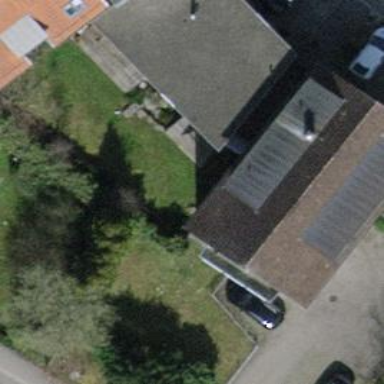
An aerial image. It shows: Building with gabled roof that is colored grey.